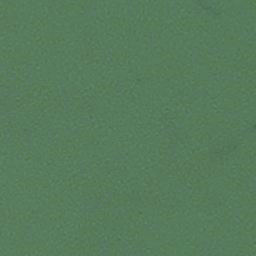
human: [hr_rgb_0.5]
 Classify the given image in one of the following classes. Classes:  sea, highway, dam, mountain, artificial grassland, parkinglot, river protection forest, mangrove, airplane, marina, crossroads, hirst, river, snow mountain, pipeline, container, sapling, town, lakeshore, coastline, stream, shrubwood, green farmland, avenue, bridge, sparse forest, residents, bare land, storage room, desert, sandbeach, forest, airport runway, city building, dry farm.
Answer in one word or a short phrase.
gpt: sea